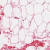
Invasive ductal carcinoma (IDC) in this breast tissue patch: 0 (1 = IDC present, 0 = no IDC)